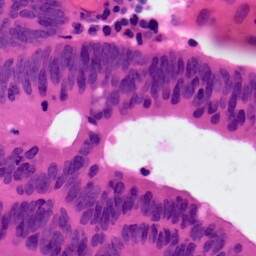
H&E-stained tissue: Colon